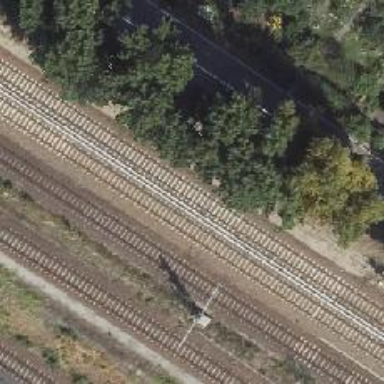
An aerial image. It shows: Abandoned electrified rail with bottom electrification.